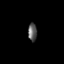
Tissue: lung
Cell type: Epithelial cells
Senescence score: 0.194
Nuclear area (px): 156
Mean DAPI intensity: 95.327